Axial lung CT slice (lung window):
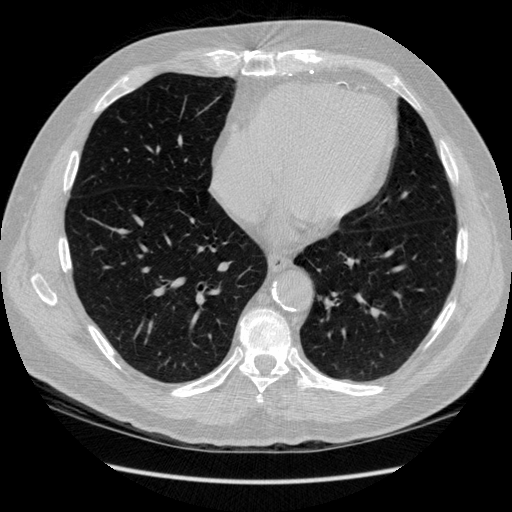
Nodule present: no